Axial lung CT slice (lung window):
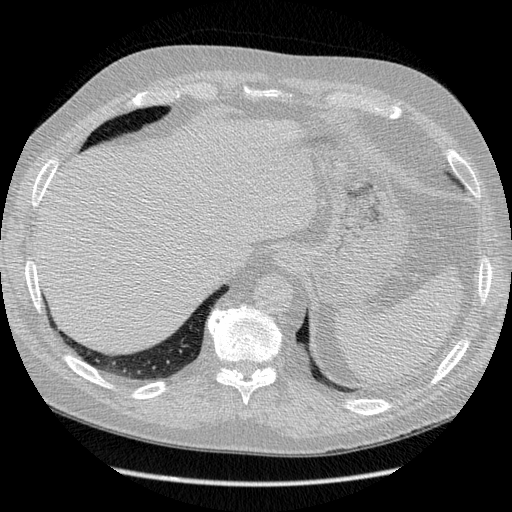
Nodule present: no